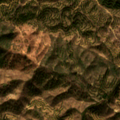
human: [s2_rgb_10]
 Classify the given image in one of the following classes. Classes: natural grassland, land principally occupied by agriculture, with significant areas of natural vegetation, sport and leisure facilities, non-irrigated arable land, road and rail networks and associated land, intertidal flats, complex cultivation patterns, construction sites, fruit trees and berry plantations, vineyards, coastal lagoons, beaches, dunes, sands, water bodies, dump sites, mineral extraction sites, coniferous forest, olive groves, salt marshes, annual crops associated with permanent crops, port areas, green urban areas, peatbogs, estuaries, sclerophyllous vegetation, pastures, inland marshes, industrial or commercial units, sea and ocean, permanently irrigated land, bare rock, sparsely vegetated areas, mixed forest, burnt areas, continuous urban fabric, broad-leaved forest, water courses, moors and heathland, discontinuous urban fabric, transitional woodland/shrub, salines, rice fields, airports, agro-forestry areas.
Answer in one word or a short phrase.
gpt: transitional woodland/shrub